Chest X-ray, AP view. Patient: 15 years old, sex M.
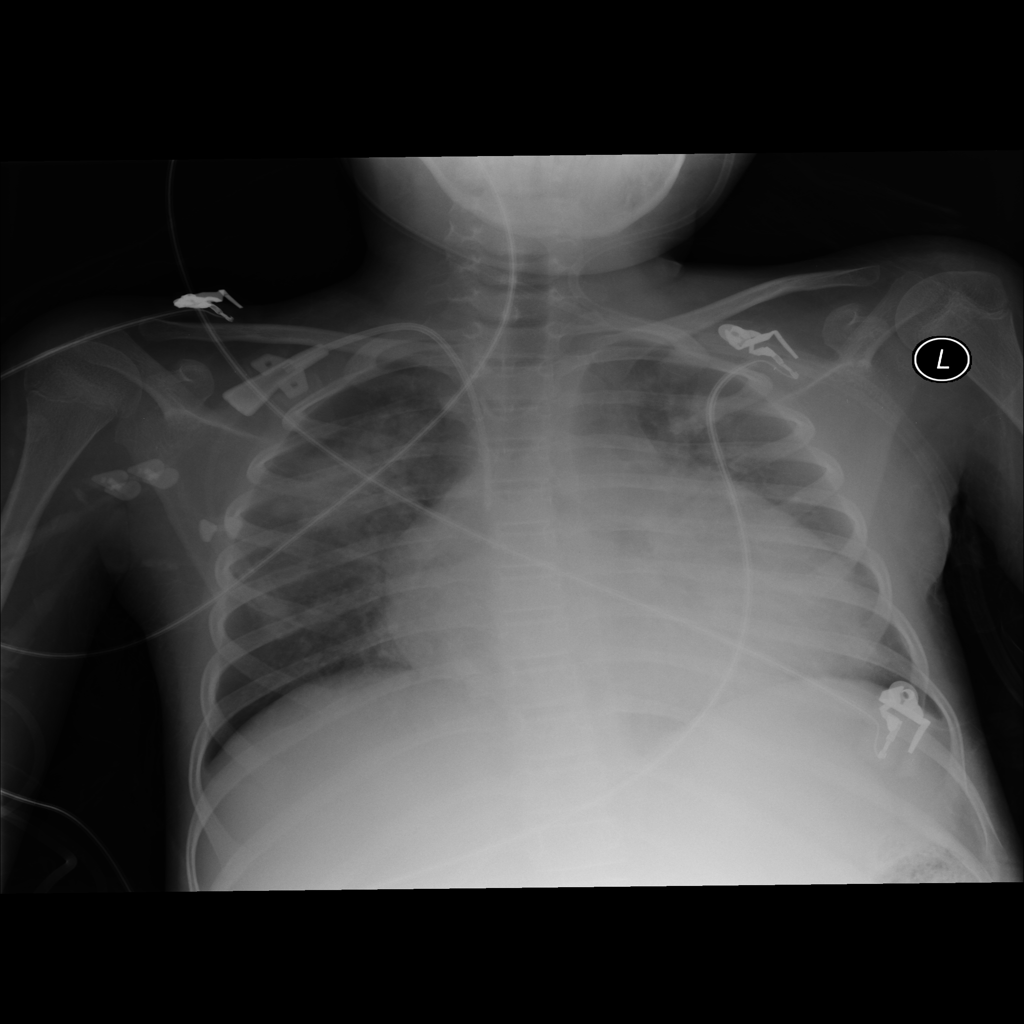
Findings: No Finding